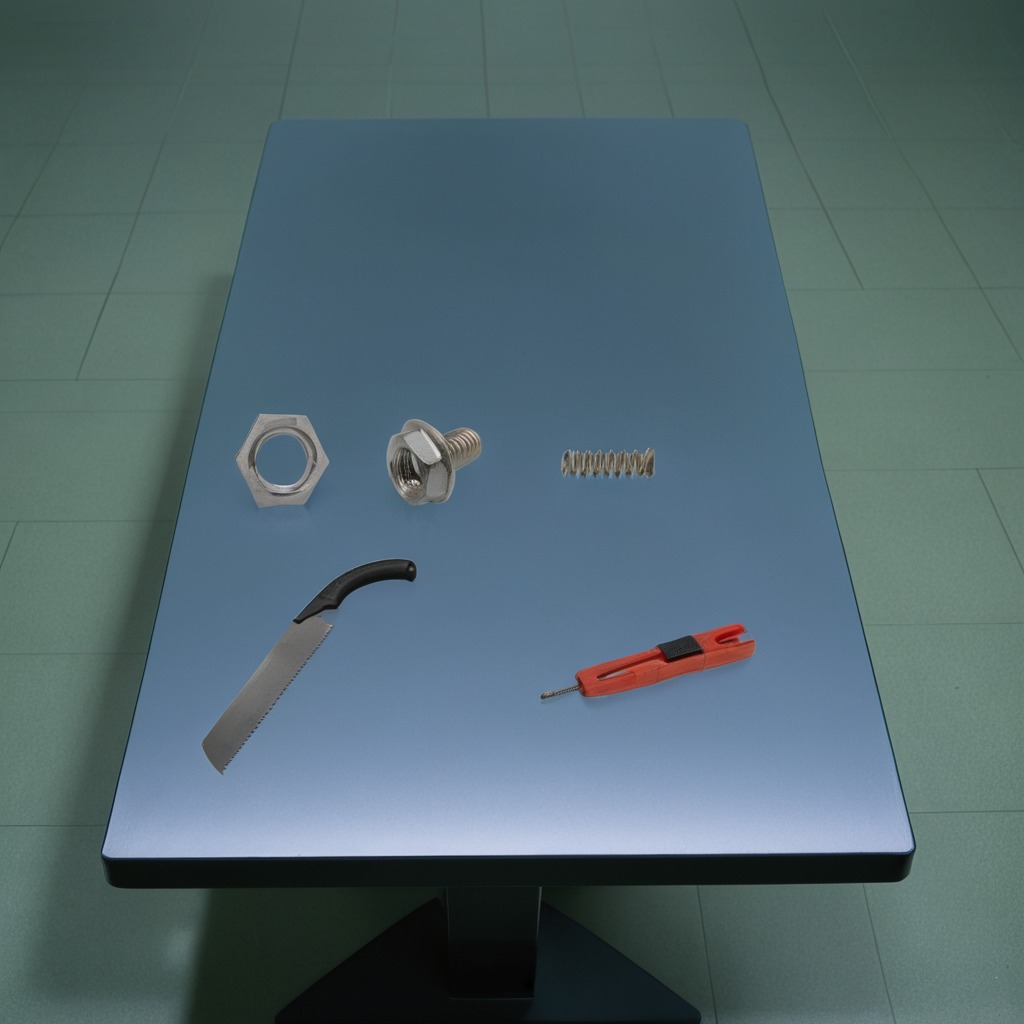
A coiled metal spring is lying on the clean empty table in a railway signal maintenance room.